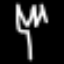
Label: fork